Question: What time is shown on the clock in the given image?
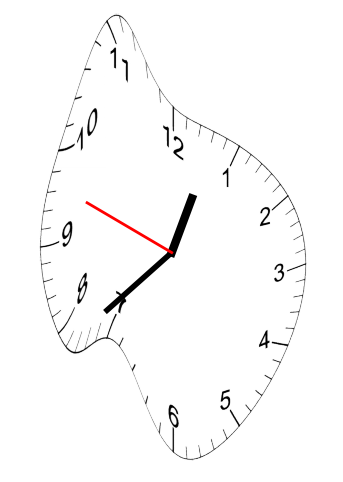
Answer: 12:37:48